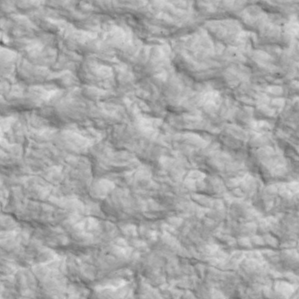
Label: non_frost